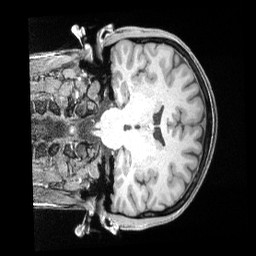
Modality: T1w
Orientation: coronal
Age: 38
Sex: female
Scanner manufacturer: siemens
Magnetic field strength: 3 T
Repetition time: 2 s
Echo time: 0.00211 s